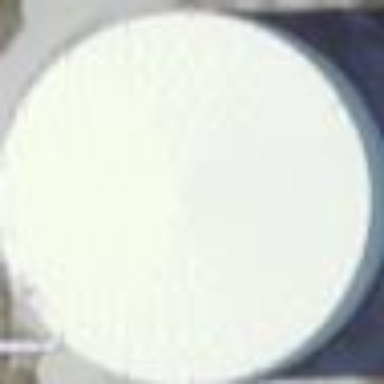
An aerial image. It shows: Storage tank that is man-made.